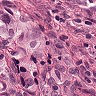
Metastatic tissue present: yes